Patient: sex F, age 47
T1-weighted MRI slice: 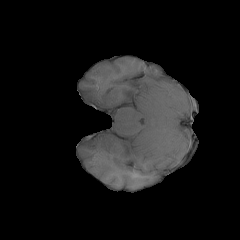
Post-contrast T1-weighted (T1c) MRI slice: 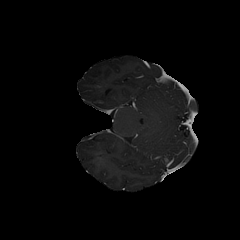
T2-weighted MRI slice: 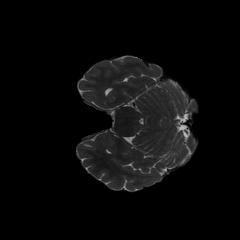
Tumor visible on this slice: no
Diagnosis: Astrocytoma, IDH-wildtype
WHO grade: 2